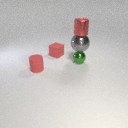
small red metal cylinder above large gray metal sphere